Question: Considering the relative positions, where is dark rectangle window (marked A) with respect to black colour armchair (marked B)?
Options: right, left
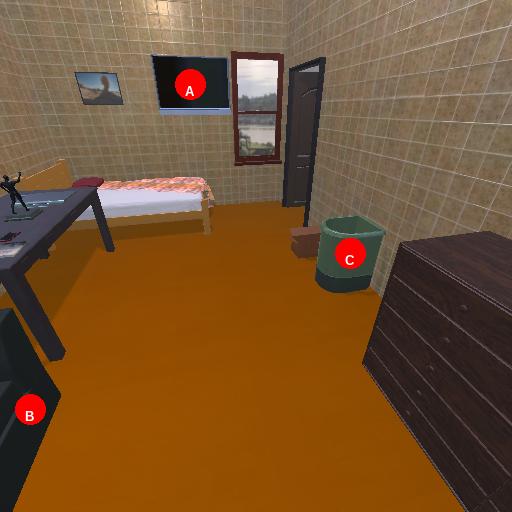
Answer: right